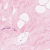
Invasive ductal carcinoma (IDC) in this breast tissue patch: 0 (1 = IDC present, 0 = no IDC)